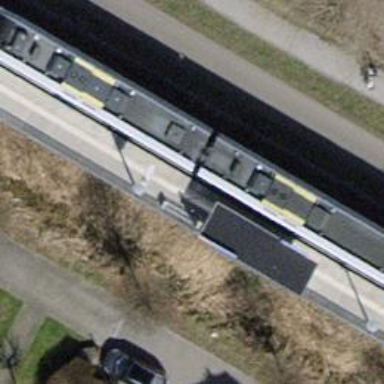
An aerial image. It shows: Halt on the railway.